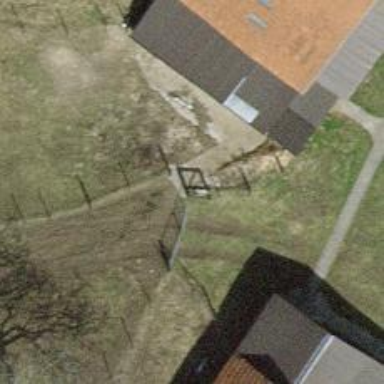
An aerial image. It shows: Fence is in the image.